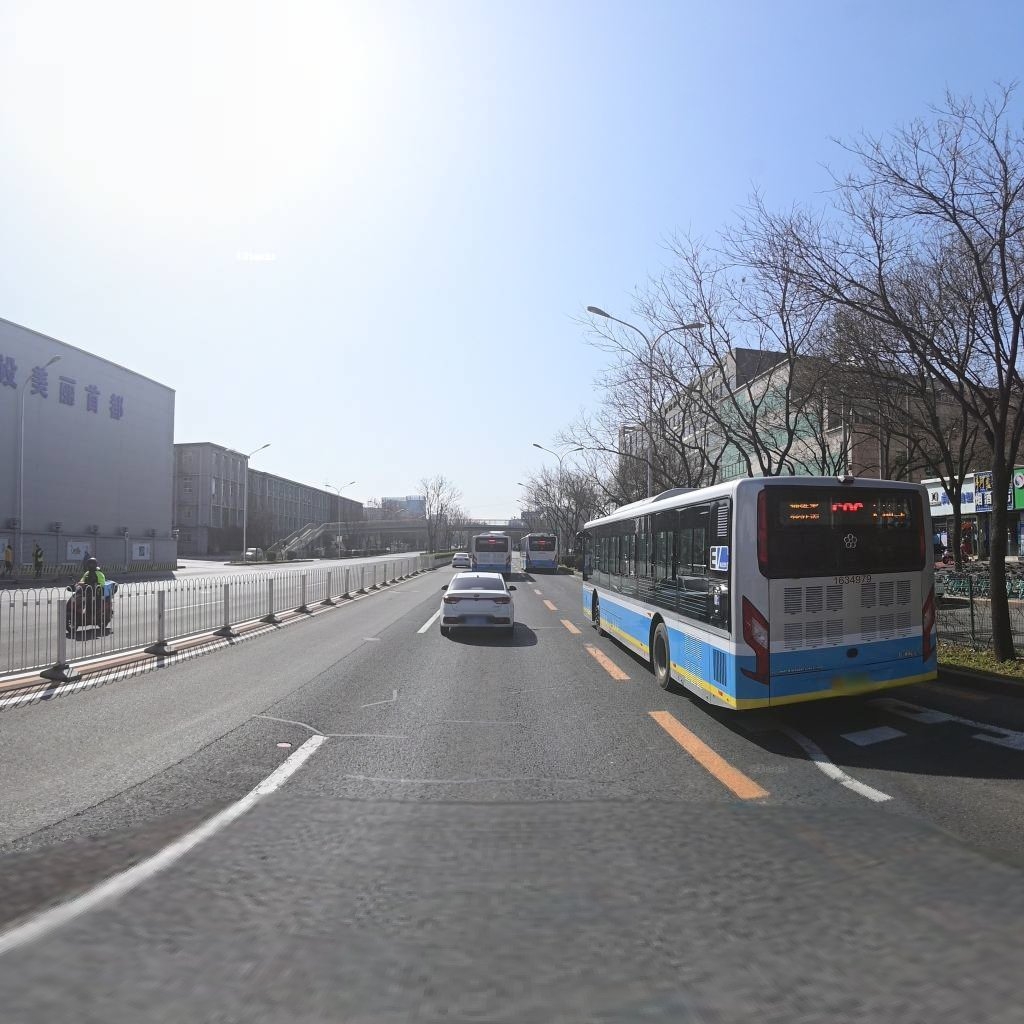
Region: Haidian
Road damage annotations: transverse patch, transverse patch, longitudinal patch, transverse patch, longitudinal crack